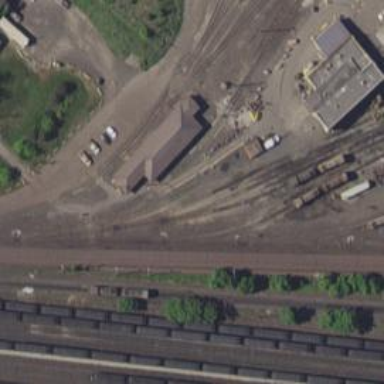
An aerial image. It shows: Railway spur service.